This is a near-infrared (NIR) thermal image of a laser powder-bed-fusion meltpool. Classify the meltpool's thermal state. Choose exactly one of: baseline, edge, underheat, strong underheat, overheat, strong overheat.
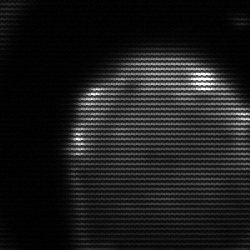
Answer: edge